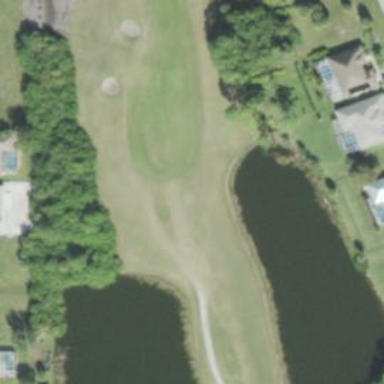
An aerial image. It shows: Golf hole.